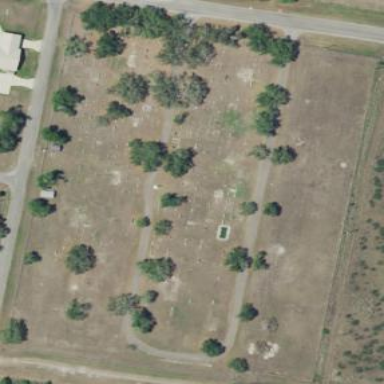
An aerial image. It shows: Cemetery.